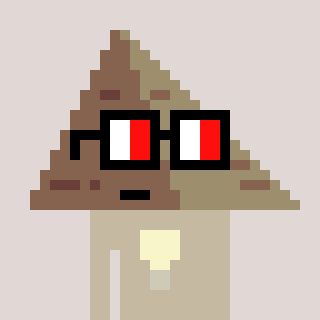
a pixel art character with square glasses with black frames and red eyes, a pyramid-shaped head and a bege-colored body on a warm background